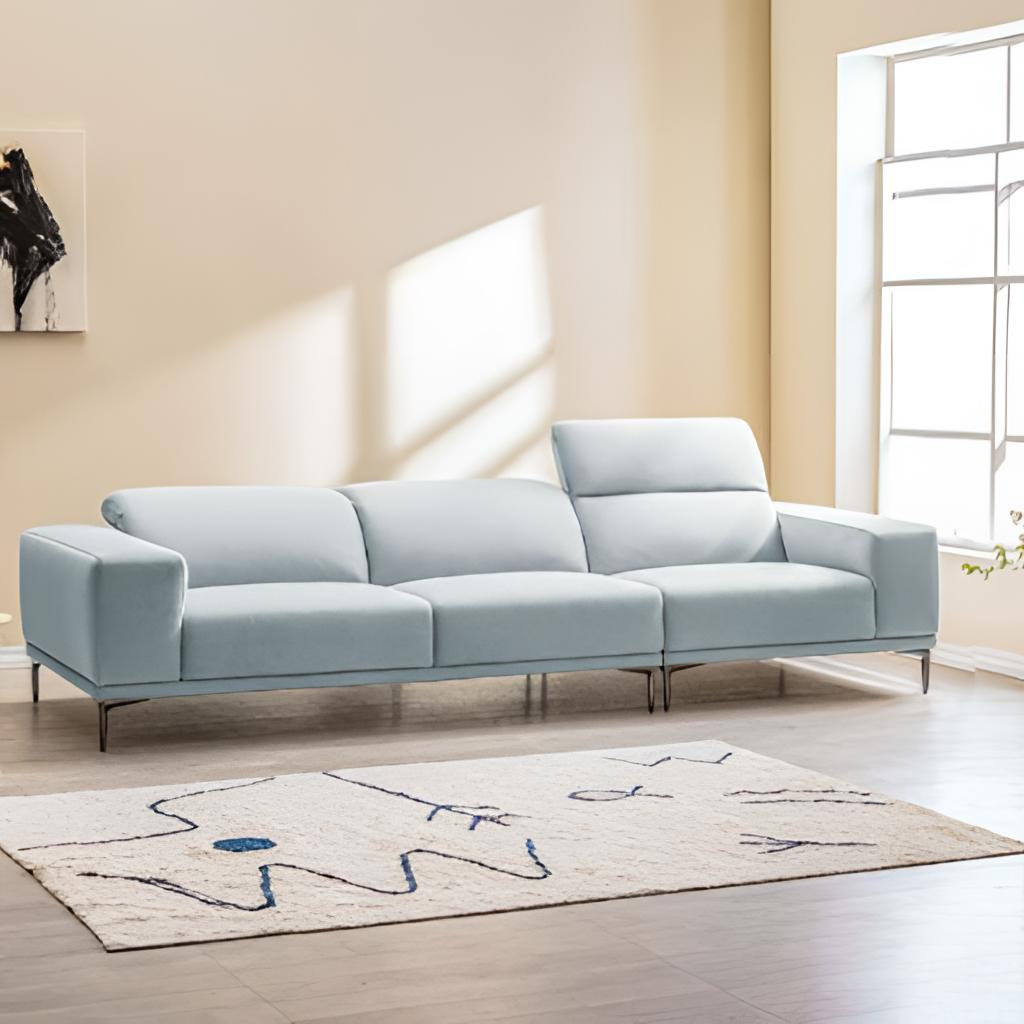
living room, fabric sofa, wood flooring, with plank pattern, modern, beige paint wallpaper, with solid pattern